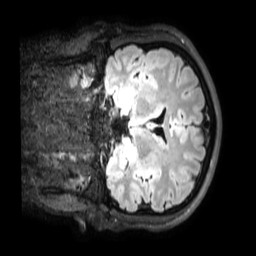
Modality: FLAIR
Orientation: coronal
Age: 28
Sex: male
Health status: healthy
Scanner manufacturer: philips
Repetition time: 4.8 s
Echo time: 0.2875 s